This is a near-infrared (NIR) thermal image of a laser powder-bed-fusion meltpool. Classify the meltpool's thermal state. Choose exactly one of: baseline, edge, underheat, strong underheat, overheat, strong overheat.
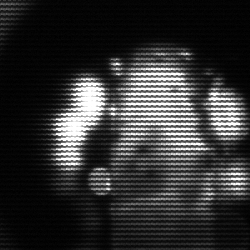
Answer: strong underheat